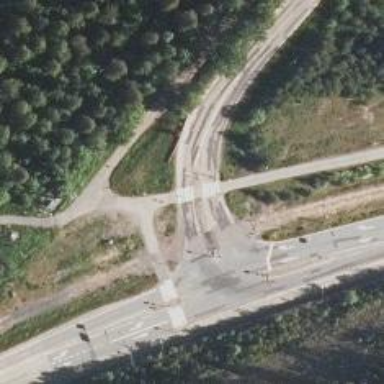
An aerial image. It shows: Marked road crossing.